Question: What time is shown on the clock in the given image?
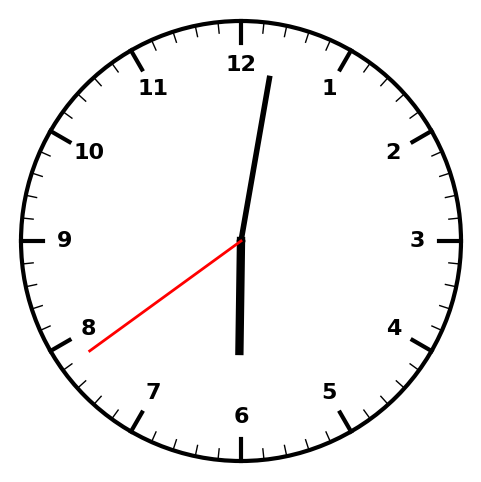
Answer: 06:01:39